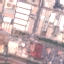
Land use / land cover: Industrial